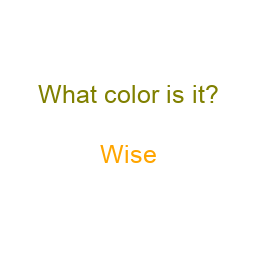
Color: orange
Background color: white
Question text color: olive